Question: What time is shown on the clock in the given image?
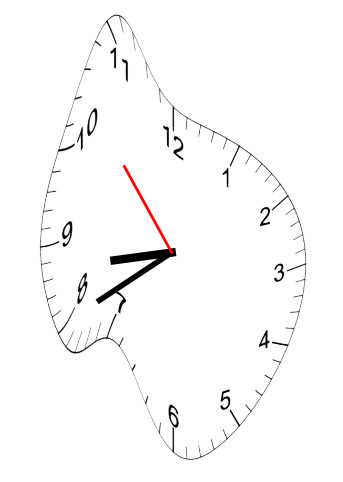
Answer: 08:39:53